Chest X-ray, AP view. Patient: 35 years old, sex F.
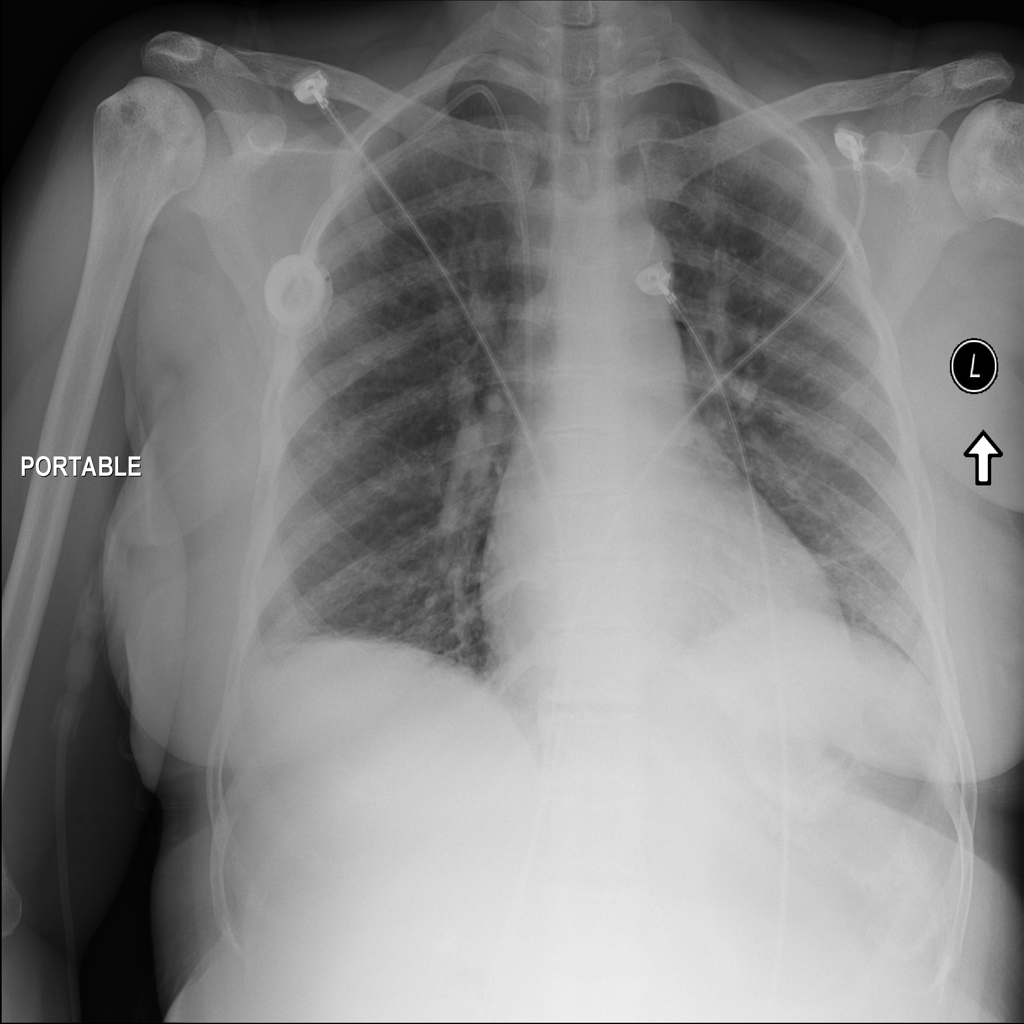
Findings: No Finding